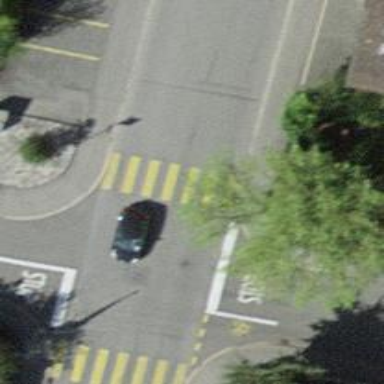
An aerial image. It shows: Marked road crossing.